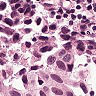
Metastatic tissue present: yes